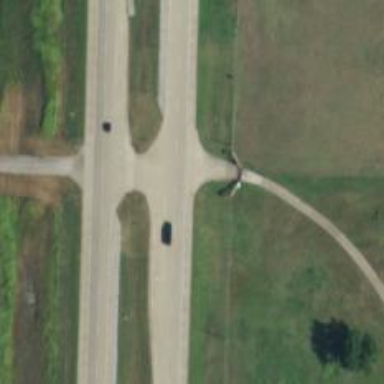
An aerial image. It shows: Trunk link highway.